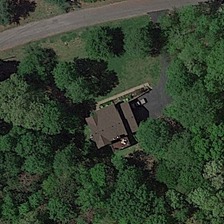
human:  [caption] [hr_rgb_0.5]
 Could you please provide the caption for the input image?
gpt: the tree is surrounded by a grey roof, by the roadside .

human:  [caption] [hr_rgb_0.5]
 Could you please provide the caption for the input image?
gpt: a white car parked in front of the house .

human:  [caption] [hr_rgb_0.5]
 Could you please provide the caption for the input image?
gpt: a wide road through the woods .

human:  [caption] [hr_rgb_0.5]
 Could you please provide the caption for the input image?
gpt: there was a house on the straight side of the road with a gray roof covered with trees .

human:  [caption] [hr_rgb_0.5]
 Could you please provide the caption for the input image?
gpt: there was a house on the straight side of the road with a gray roof covered with trees .